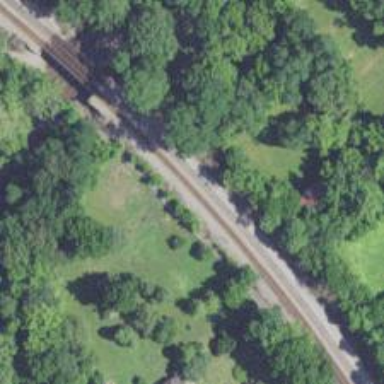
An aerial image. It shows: Railway track.